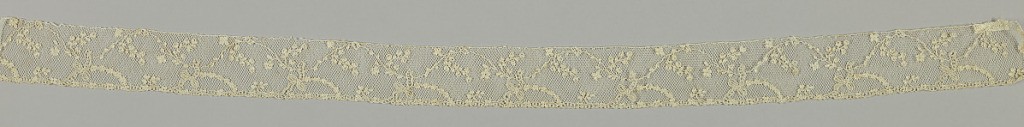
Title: Band
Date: mid-18th century
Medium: linen Technique: needle lace
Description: Band in an open design of floral sprays.